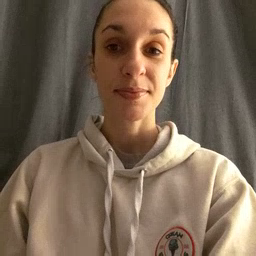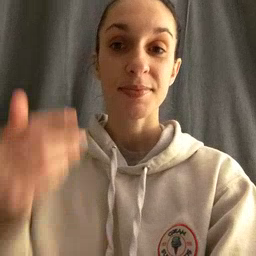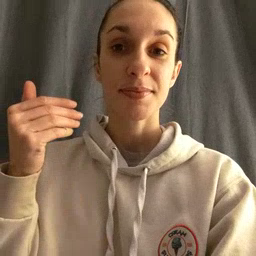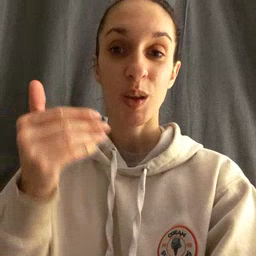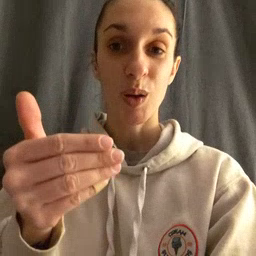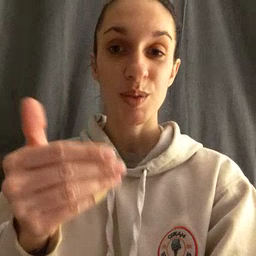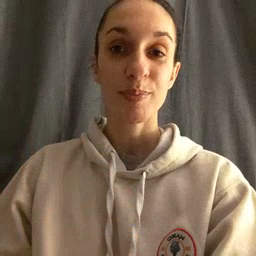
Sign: close